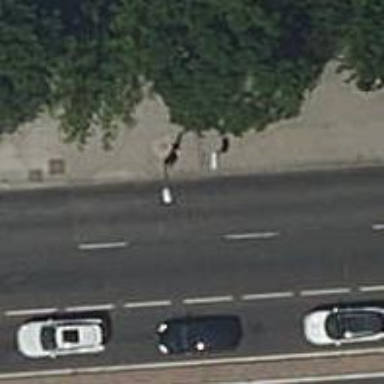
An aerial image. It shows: Bus stop with platform for public transport.